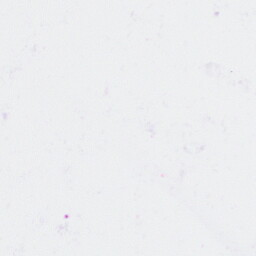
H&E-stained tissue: Breast